Question: What is the location shown?
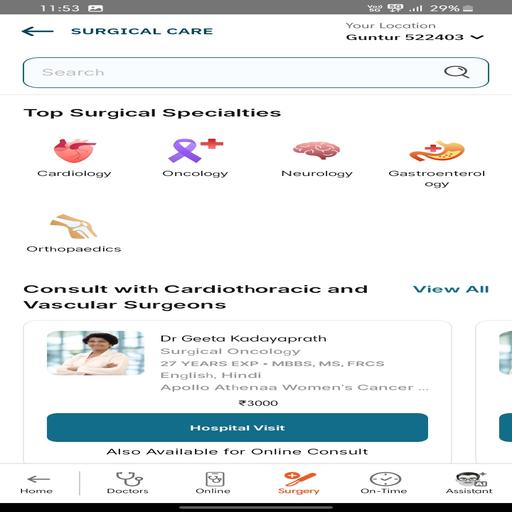
Answer: Guntur 522403